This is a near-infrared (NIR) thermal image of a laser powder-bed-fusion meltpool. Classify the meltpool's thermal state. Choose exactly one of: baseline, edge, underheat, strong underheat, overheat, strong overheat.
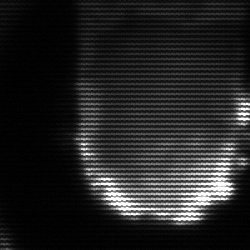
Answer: baseline